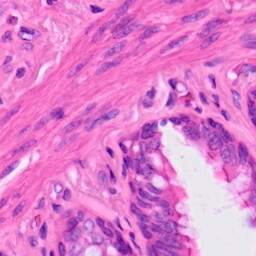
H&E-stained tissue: Lung